Question: im trying to join 3 tables
Article, Stock and Sold tables

i want to select for each article the sum of its QteEntree from the table Stock and the sum of
Qte from the table Sold
here s my code
'''
Select Article.IdArt,
Sum(sold.Qte),
Sum(Stock.QteEntree)
from (((Article)
Left Join Sold on Sold.IdArt = Article.IdArt)
Left Join Stock on Stock.IdArt = Article.IdArt)
Group by Article.IdArt
'''
but i always get (for a example) for the IdArt multiplied result by 2 for the QteEntree
and multiplied result by 3 for the Qte
i guess because i have 2 records in the Sold table and 3 record in the Stock table
how can i fix this?
thx
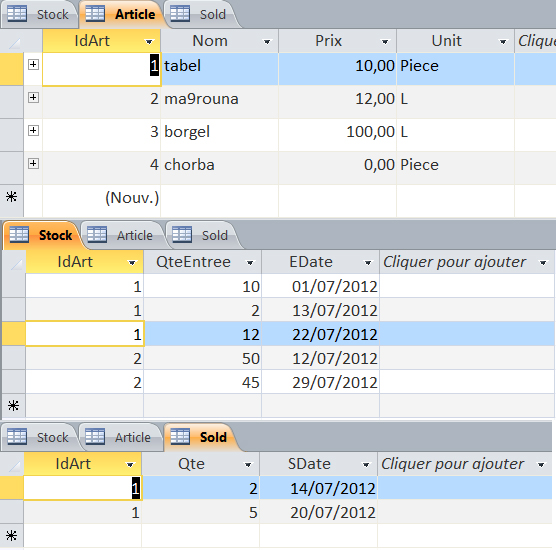
Answer: Give this a shot using sub-queries:
'''
select a.IdArt,
(select sum(Qte) from Sold where IdArt = a.IdArt group by IdArt) as QteSum,
(select sum(QteEntree) from Stock where IdArt = a.IdArt group by IdArt) as QteEntreeSum
from Article a
'''